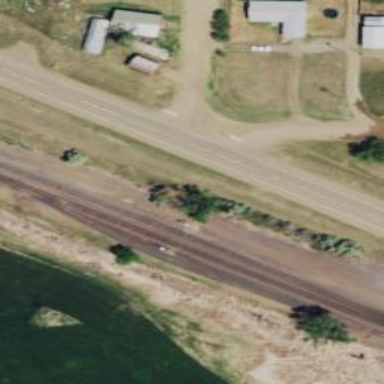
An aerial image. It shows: Railway siding with rails.